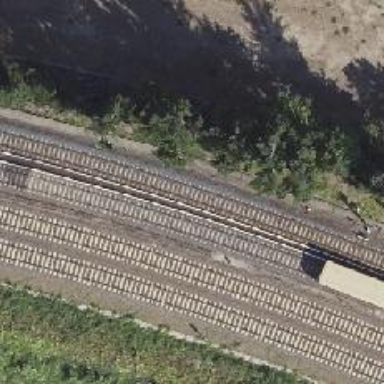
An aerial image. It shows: Railway signal.